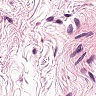
Metastatic tissue present: no